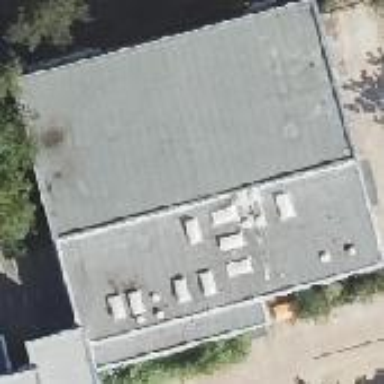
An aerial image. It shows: School building.